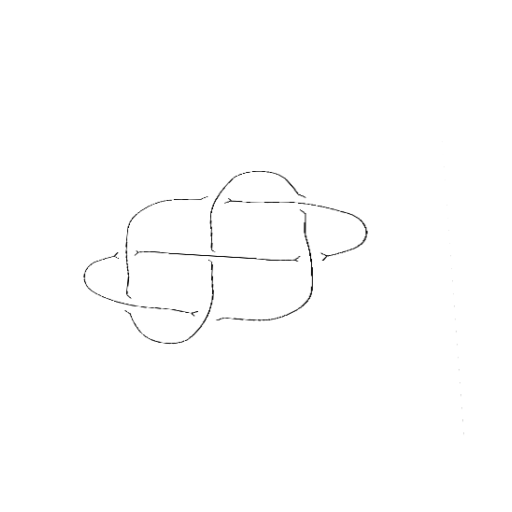
Crossing number: 7